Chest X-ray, PA view. Patient: 31 years old, sex F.
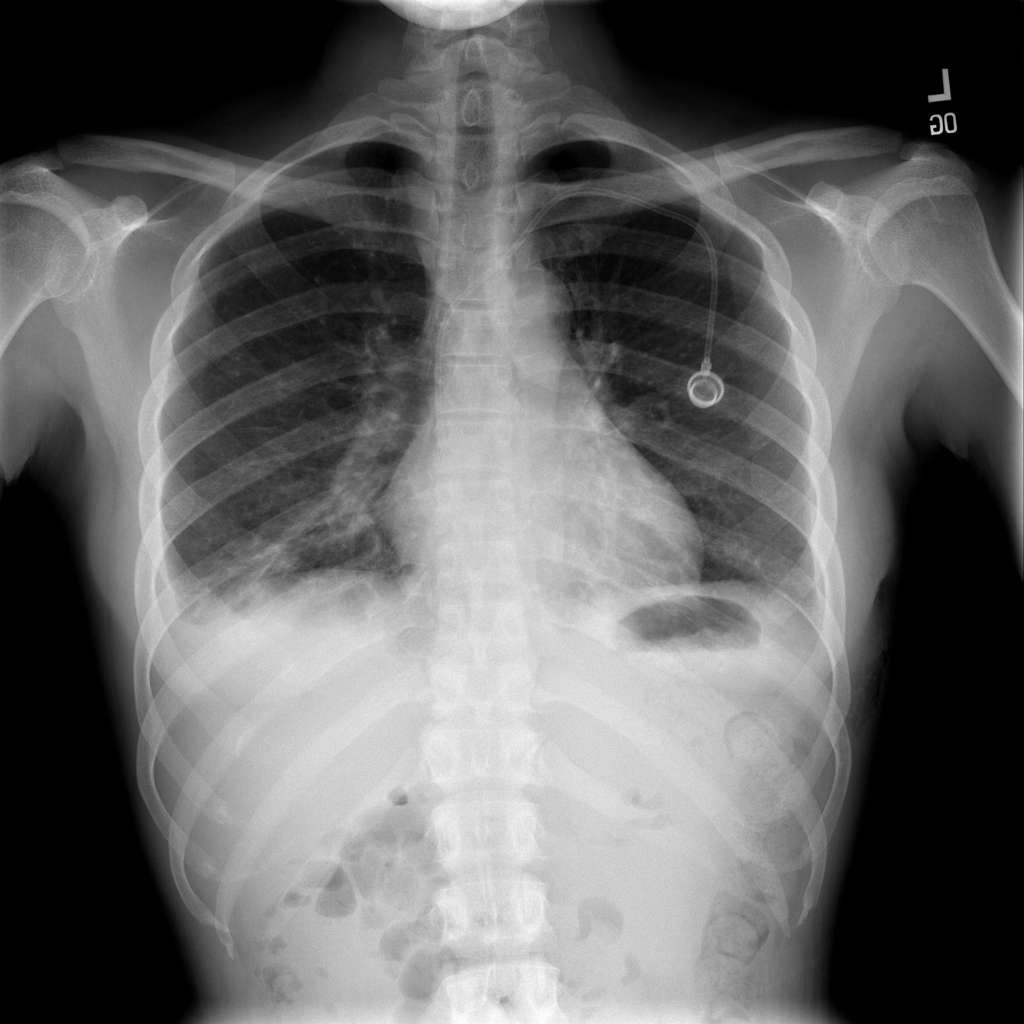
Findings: Effusion, Infiltration